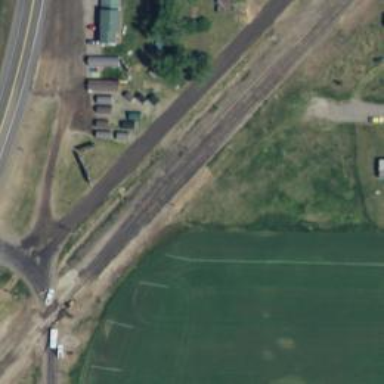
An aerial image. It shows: Railway siding with rails.